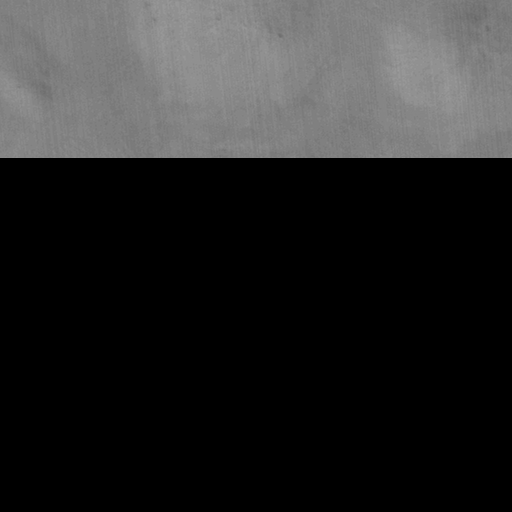
Objects detected: cone, cone, cone